Question: I just recently started getting into Android development. I feel this is a very stupid question but I'll shoot anyway since I've spent an hour on this already. I am currently trying to run a project on my device, with no changes to what Android Studio gave me. I think this image should describe my problem better:

When running I get 'Failure [INSTALL_FAILED_OLDER_SDK]'.
I can't understand why they are not compatible. Rather, why does 'minSdk' say API 20 when 'minSdkVersion' on build.gradle says 15? I've tried adding 'uses-sdk' on manifest.xml but I figured that would be unnecessary since my build.gradle file will overwrite that (it didn't work also).
Am I missing some kind of setting here?
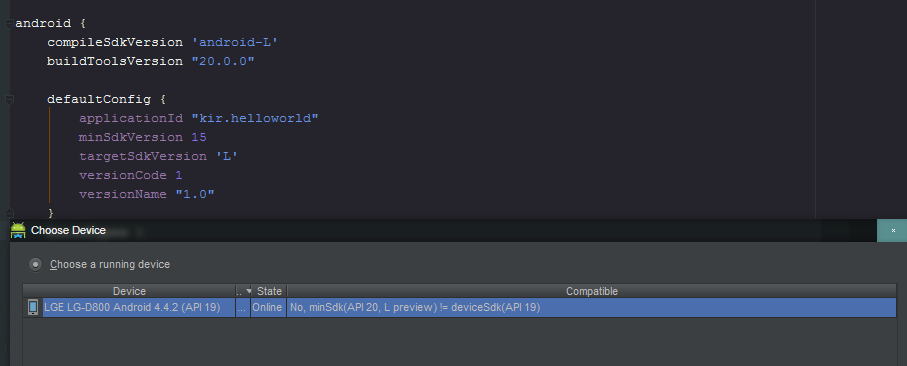
Answer: For some reason, using 'L' as the 'targetSdkVersion' makes it so the 'minSdkVersion' is ignored. You should set the 'targetSdkVersion' to something other than 'L'.